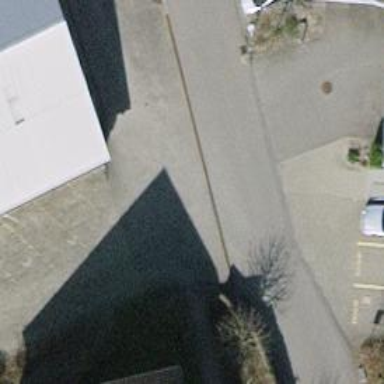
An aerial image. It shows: Residential road with asphalt surface and no sidewalk.